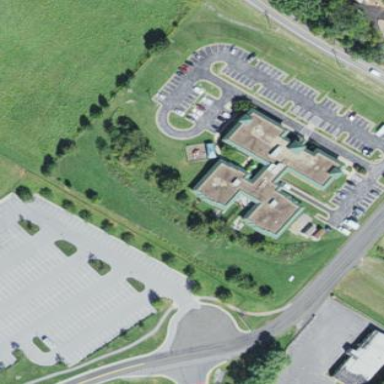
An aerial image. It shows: Nursing home facility that also serves as clinic for healthcare needs.